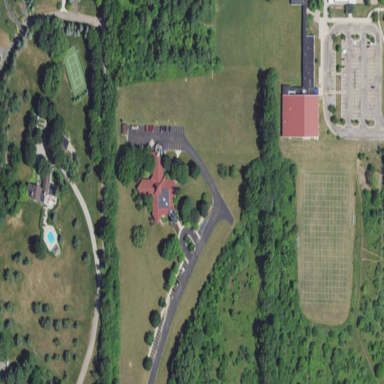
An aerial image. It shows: School.